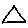
Label: triangle